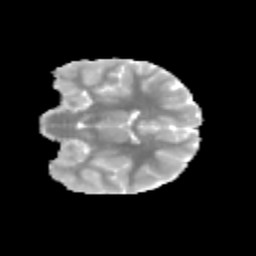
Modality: MD
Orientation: coronal
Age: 9
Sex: female
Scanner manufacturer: siemens
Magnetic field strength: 3 T
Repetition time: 3.8 s
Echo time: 0.07 s